Question: My script below uses method in order to transform the array '[[0, 1],[2, 3],[4, 5]]' into '[1, 2, 3, 4, 5]'
When debugging this script, I noticed that in the scope tab within Chrome dev tools(see screenshot below), has a value of undefined. Could you explain to me why? I was expecting this: window.
P.S: I know that there is method but my question is about value.
Thank you in advance.
'''
const flattened = [
[0, 1],
[2, 3],
[4, 5]
].reduce(
(acc, item) => {
debugger;
return acc.concat(item)
}, []);
'''

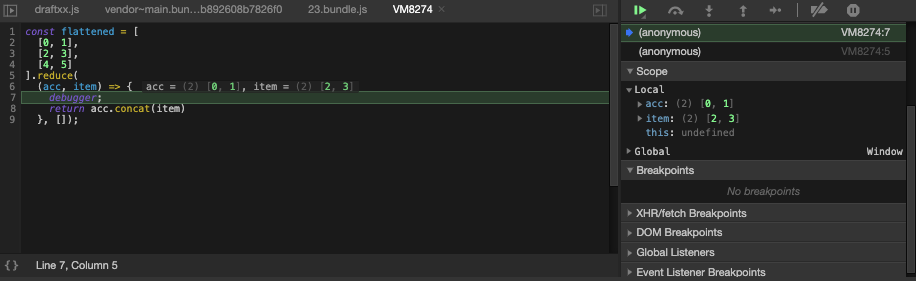
Answer: You're using an arrow function, which have some differences compared to normal functions. Arrow functions don't have a value.
If you replace the arrow function
'''
(acc, item) => {
'''
with a normal function,
'''
function (acc, item) {
'''
then 'this' will be set to 'Window'.
--
Code example and more info <URL>:
'''
let user = {
name: "GFG",
gfg1:() => {
console.log("hello " + this.name); // no 'this' binding here
},
gfg2(){
console.log("Welcome to " + this.name); // 'this' binding works here
}
};
user.gfg1();
user.gfg2();
'''
--
EDIT: your code actually works, just the assignment to const itself doesn't have a return value, so prints "undefined" on the console. To print out the value in the const, just add it to the end:
'''
const flattened = [
[0, 1],
[2, 3],
[4, 5]
].reduce(
(acc, item) => {
return acc.concat(item)
}, []);
flattened
'''
Output:
'''
(6) [0, 1, 2, 3, 4, 5]
'''